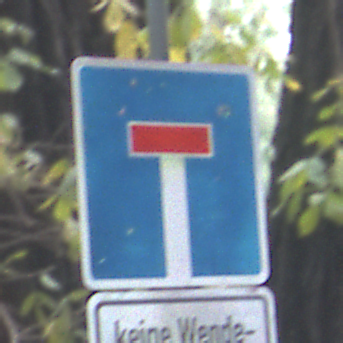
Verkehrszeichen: Sackgasse
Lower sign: HinweisGeaenderteVorfahrtVerkehrsfuehrungVerkehrsregelung3
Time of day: SunriseSunset
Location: Outdoor (Nature)
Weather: NotSpecified
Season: Autumn
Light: Natural